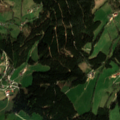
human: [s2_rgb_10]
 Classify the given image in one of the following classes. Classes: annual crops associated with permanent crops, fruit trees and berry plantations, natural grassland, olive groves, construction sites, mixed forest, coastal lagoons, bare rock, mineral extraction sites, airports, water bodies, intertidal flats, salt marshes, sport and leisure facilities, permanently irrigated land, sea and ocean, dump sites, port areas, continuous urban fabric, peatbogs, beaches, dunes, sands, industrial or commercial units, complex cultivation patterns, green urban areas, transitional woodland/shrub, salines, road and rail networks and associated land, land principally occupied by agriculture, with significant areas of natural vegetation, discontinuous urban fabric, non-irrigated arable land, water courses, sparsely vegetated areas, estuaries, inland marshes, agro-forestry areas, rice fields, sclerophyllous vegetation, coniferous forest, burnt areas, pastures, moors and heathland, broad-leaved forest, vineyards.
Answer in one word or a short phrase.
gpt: pastures, complex cultivation patterns, land principally occupied by agriculture, with significant areas of natural vegetation, coniferous forest